Field crop: maize
Growth stage: 2
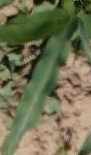
Species: maize